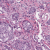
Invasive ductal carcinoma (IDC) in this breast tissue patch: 1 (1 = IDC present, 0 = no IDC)